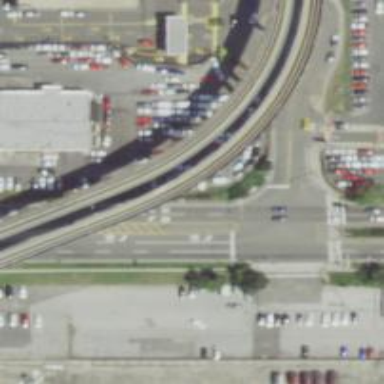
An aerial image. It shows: Bridge for electrified light rail.